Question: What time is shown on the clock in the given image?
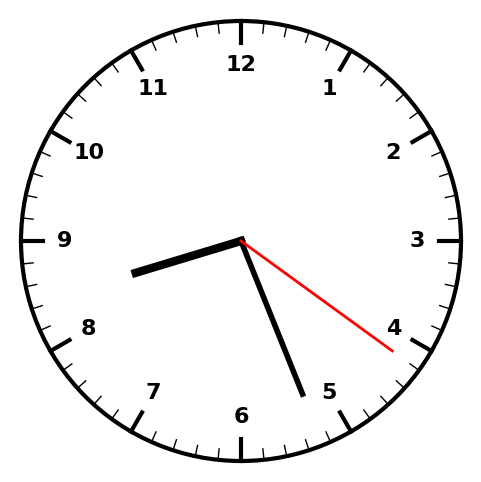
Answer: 08:26:21